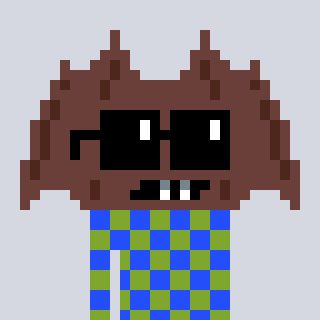
a pixel art character with square black sunglasses, a bat-shaped head and a slimegreen-colored body on a cool background